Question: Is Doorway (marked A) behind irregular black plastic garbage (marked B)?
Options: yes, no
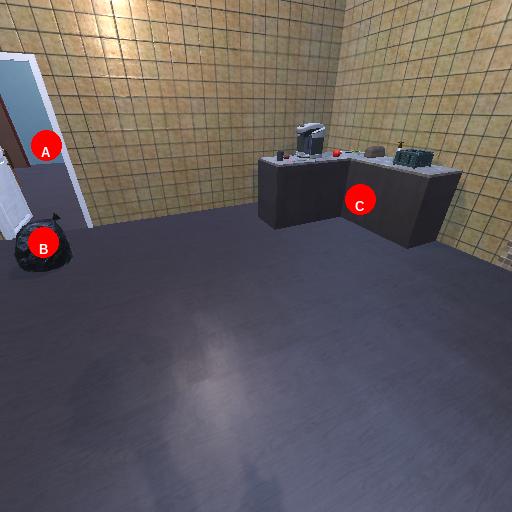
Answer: yes